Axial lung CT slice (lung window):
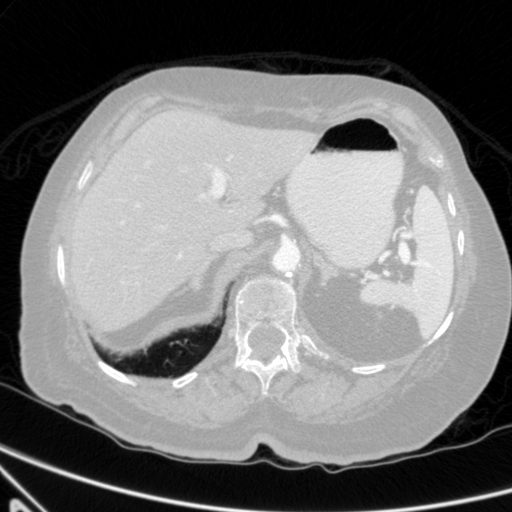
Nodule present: no